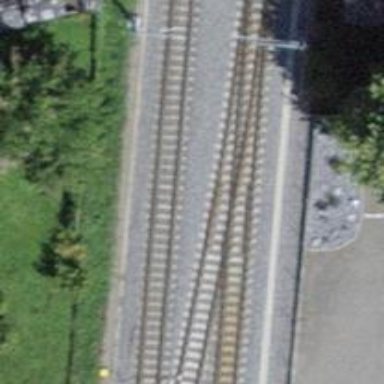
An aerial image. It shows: Narrow-gauge railway siding with 1 track. The track is electrified with contact line.